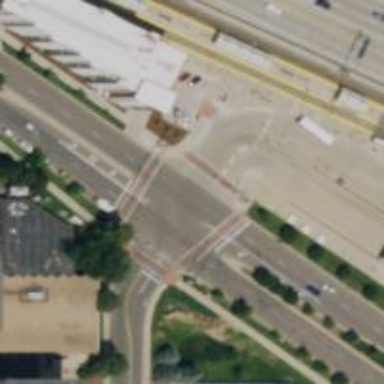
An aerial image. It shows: Footway with crosswalk.